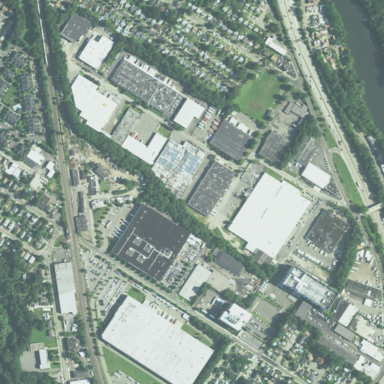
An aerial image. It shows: Industrial area.